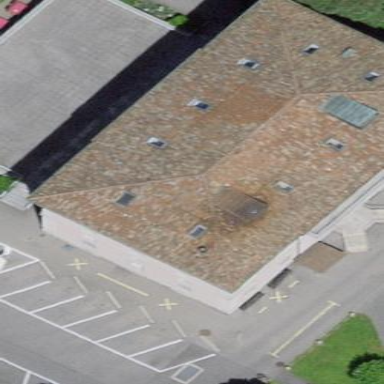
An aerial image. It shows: Building.